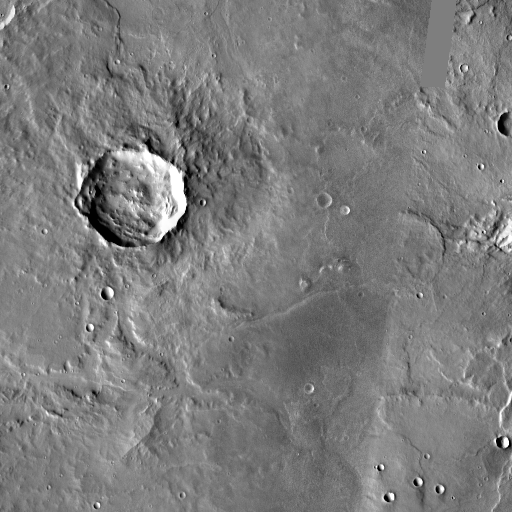
Crater classes present: Background, Other, Layered, Buried, Secondary